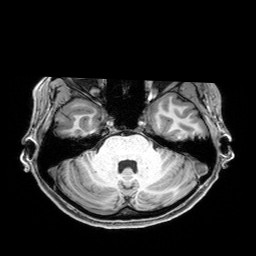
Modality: T1w
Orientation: coronal
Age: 33
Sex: female